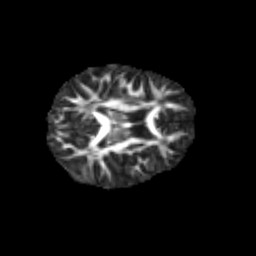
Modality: FA
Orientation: axial
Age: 6
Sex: female
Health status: healthy